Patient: sex M, age 48
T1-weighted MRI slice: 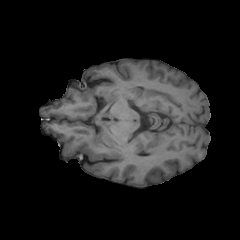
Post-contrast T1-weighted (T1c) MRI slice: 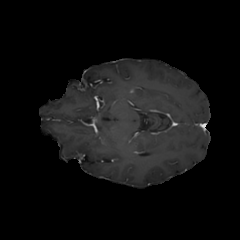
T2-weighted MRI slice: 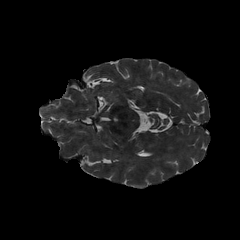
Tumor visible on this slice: no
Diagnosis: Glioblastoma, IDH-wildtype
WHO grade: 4